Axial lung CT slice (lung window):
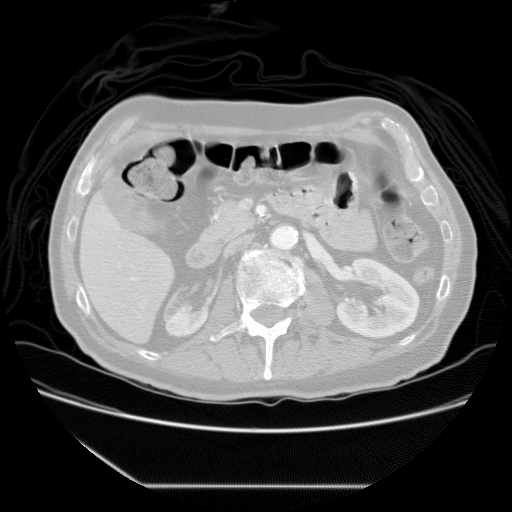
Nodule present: no